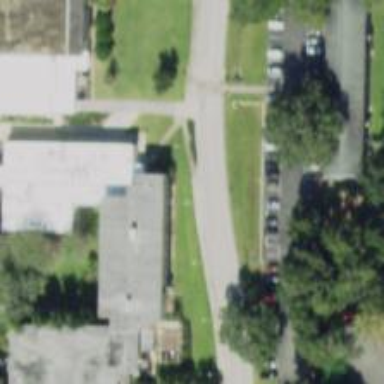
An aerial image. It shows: College building.